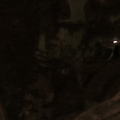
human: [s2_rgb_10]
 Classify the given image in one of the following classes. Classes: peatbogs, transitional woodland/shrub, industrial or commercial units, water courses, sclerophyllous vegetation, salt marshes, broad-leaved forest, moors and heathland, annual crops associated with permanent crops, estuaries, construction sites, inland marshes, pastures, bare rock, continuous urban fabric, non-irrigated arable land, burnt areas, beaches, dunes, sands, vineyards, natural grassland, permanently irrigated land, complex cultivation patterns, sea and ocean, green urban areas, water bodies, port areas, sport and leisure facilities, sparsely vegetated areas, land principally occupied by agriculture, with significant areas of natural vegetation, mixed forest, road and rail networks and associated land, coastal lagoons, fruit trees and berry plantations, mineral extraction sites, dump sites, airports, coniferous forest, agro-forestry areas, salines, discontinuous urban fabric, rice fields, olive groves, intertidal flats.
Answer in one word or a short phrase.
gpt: pastures, land principally occupied by agriculture, with significant areas of natural vegetation, broad-leaved forest, mixed forest